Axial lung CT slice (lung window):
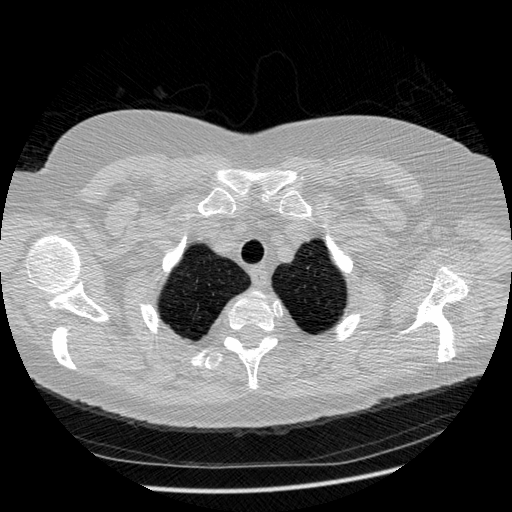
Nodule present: no